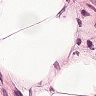
Metastatic tissue present: no